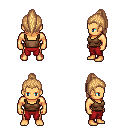
a pixel art fantasy rpg character, male body template, human, tanned skin, brown pirate shirt, red pants, light blonde long topknot hairstyle, four views (front, back, left, right), 2x2 character sprite sheet, small pixel art, hard edges, no anti-aliasing